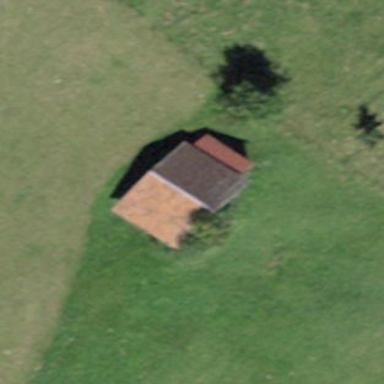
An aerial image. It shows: Barn.